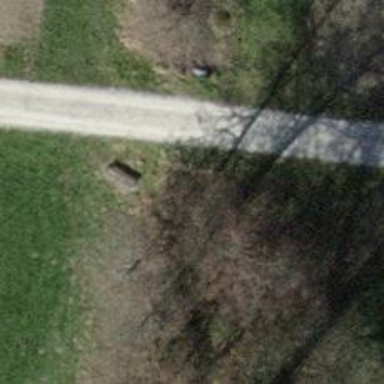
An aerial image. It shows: Culvert tunnel.